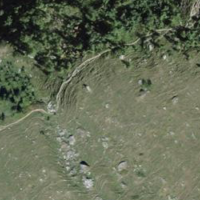
EUNIS habitat code: 26
Species observed at this site:
Papilio machaon
Erebia tyndarus
Erynnis tages
Astragalus alpinus
Brenthis ino